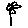
Label: flower